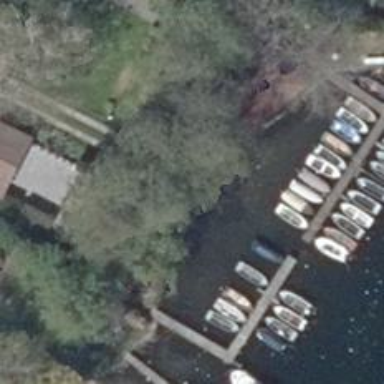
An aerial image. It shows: Slipway on leisure land.